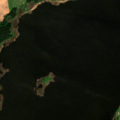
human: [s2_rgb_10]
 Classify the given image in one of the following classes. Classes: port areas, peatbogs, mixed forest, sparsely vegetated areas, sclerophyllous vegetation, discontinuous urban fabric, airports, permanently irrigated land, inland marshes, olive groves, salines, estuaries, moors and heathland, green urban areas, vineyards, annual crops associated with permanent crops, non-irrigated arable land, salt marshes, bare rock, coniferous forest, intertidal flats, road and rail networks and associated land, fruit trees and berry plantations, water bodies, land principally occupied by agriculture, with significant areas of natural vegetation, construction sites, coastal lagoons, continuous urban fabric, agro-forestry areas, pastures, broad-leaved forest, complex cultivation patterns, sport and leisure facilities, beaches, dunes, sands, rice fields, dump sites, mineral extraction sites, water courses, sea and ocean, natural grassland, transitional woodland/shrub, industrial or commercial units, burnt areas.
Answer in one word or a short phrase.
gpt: discontinuous urban fabric, complex cultivation patterns, inland marshes, water bodies